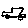
Label: car